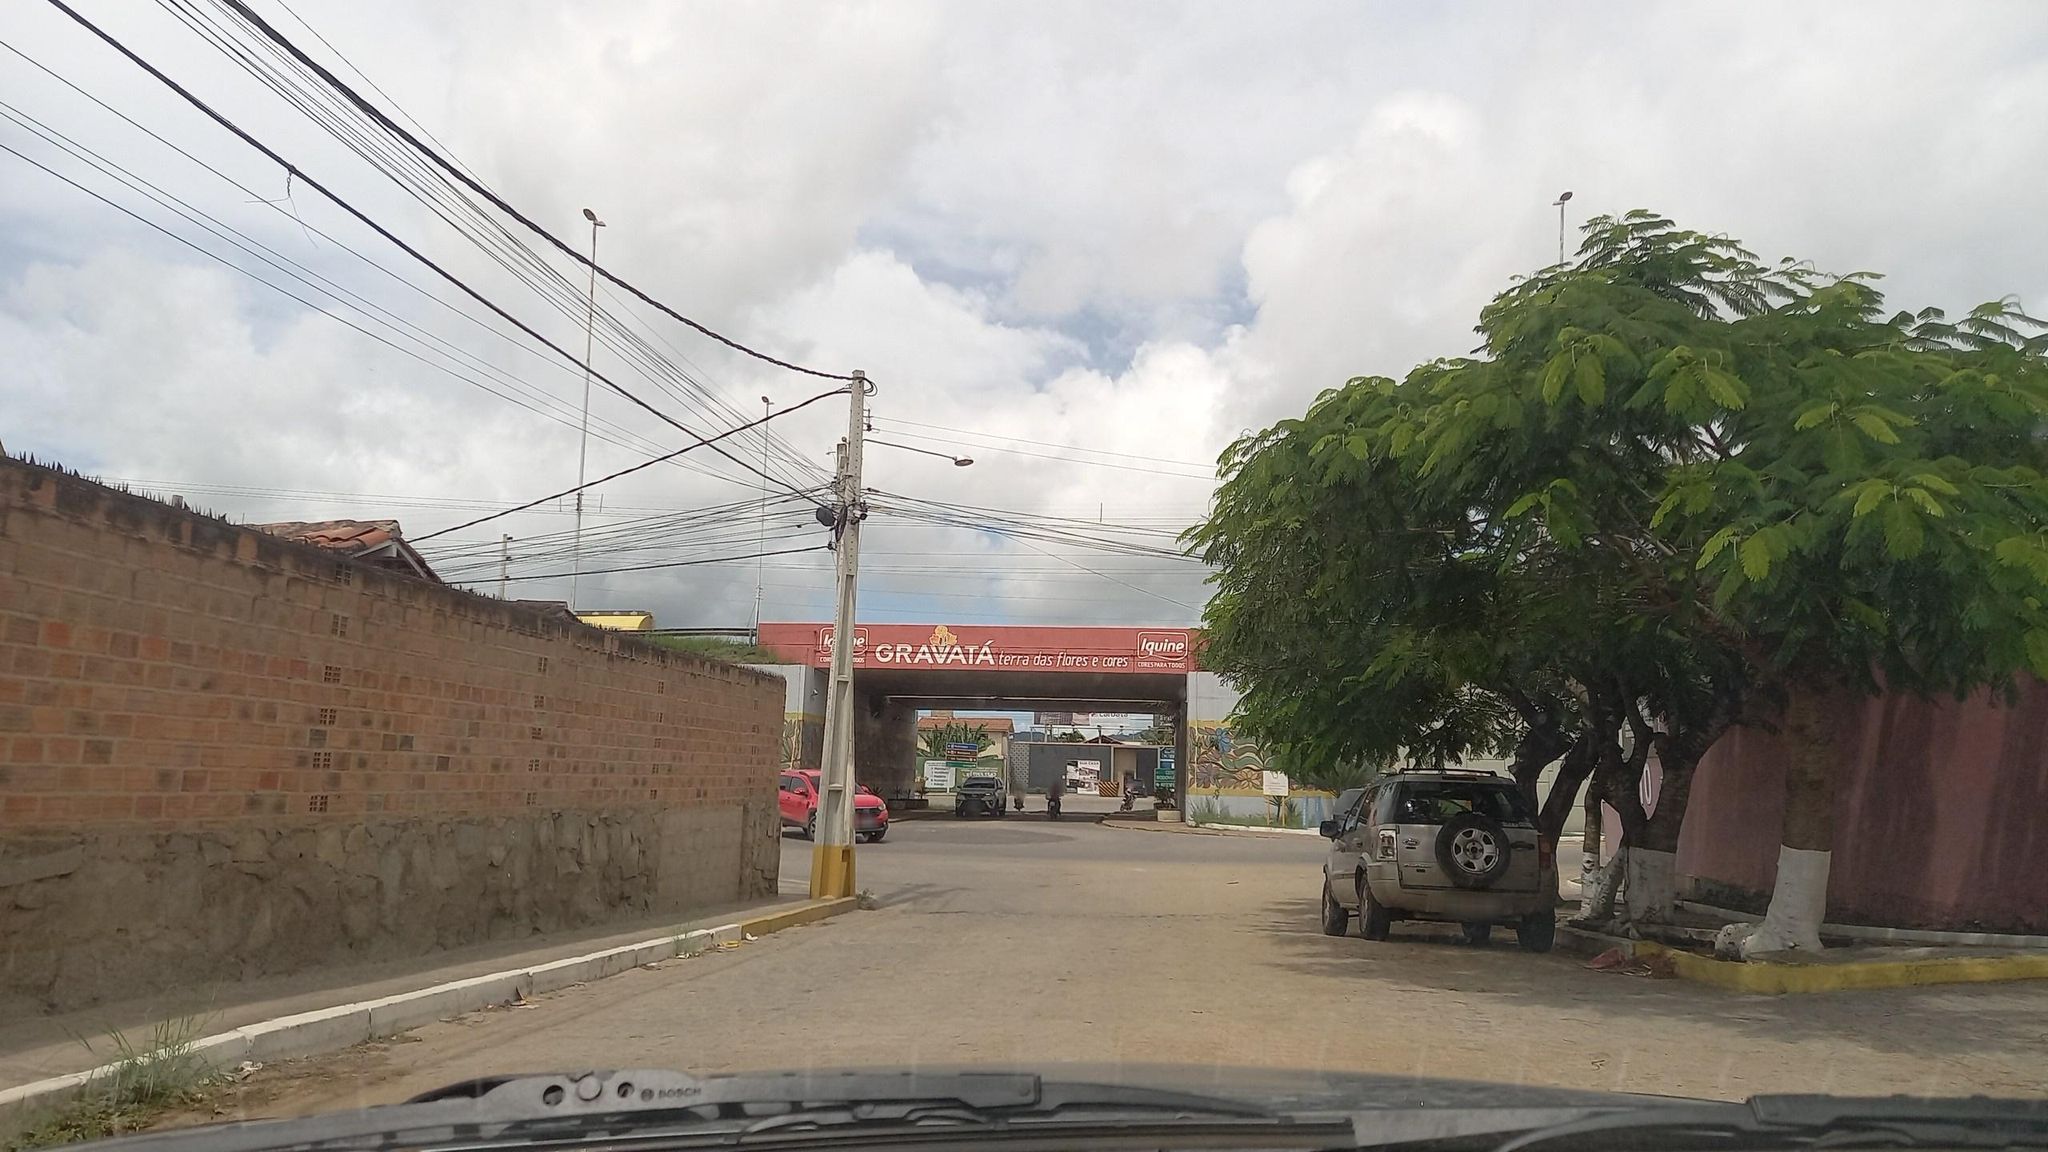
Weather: cloudy
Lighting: day
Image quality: good
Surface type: driving surface
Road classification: residential
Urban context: suburban or peri-urban
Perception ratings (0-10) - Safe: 1.76, Lively: 1.87, Beautiful: 3.78, Boring: 3.68, Depressing: 7.19, Wealthy: 1.93